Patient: sex M, age 31
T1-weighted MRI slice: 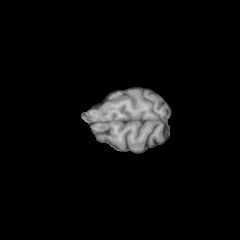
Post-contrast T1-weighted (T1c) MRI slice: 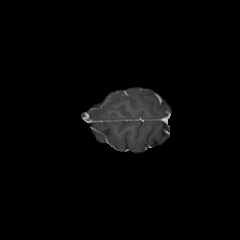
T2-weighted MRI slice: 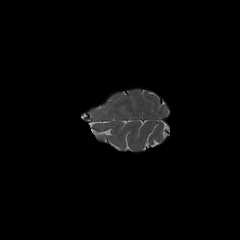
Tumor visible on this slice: no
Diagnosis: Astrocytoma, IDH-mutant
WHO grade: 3